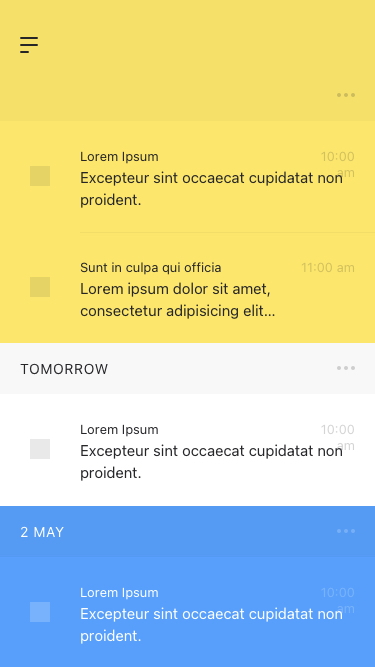
Text in this UI design:
2 may
Lorem Ipsum
Excepteur sint occaecat cupidatat non proident.
10:00 am
tomorrow
Lorem Ipsum
Excepteur sint occaecat cupidatat non proident.
10:00 am
Sunt in culpa qui officia
Lorem ipsum dolor sit amet, consectetur adipisicing elit…
11:00 am
Lorem Ipsum
Excepteur sint occaecat cupidatat non proident.
10:00 am